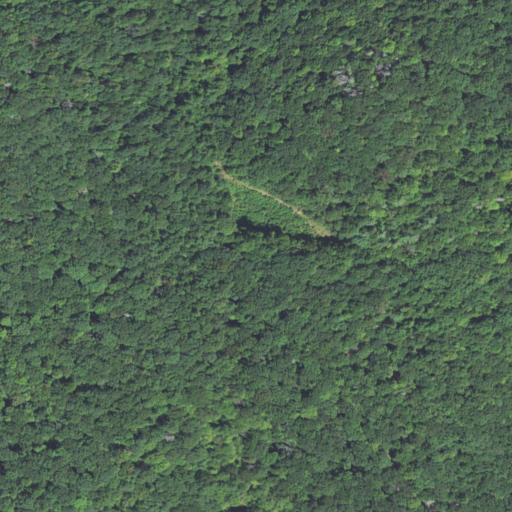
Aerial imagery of gap in North Carolina named Garden Spot containing deciduous forest and mixed forest